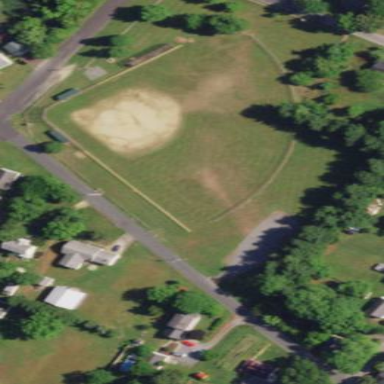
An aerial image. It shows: Baseball pitch for leisure and sports activities.